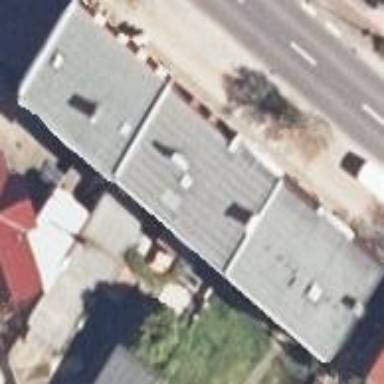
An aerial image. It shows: Skillion roof apartments building.